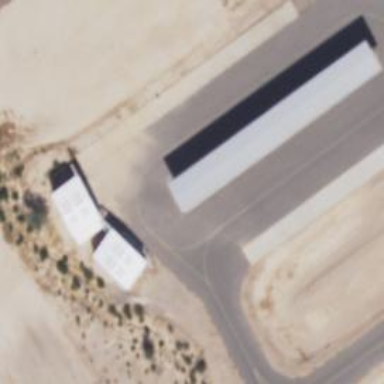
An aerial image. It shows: Asphalt taxiway in the airport.